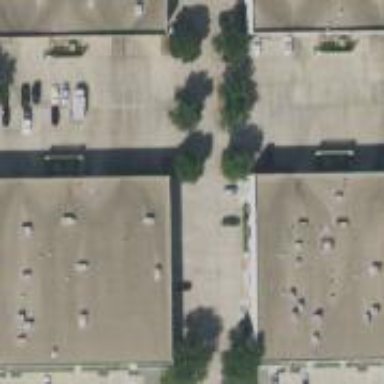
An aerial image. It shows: Commercial building.